Question: I want to use SVN and read it's help.I follow instruction one by one.
1. Install TortoisesSVN
2. Create folder
3. Right button on this folder and TortoisesSVN->Create Repository here->Create folder structure
4. Right button on the same folder TortoisesSVN->Import
5. Add this string in dialog "file:///D:/developing/Repo/trunk/test" where Repo is the repository
And i get this error message

I search in google and can't find what I'm doing wrong.Is any one else have similar problem ?? My OS is win7
Edit
(because error message is too small):
> Error:
Can't read file 'D:\developing\Repo\db xn-protorevs-3.rev-lock': The process cannot access the file because another process has locked a portion of the file.
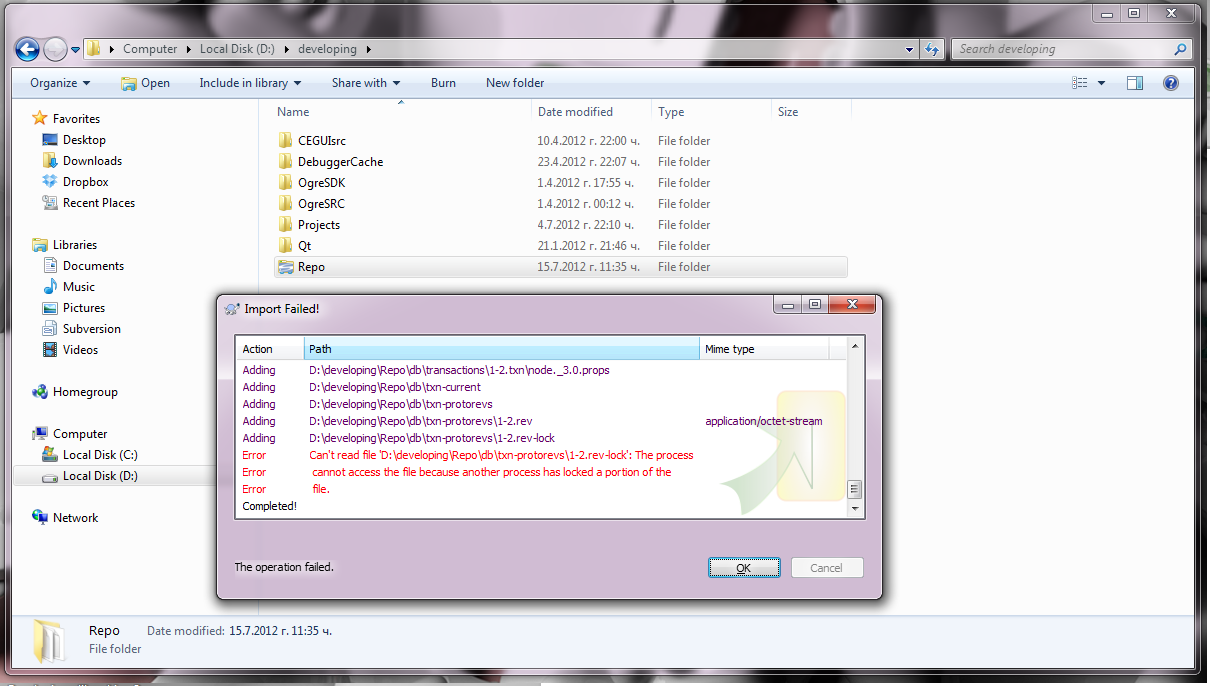
Answer: consists in adding a project (source code) into a repository. You invoke on the root directory of the project. Not on the directory containing the SVN repository. Importing a repository inside a repository doesn't make sense.
Read section 4.2 of TortoiseSVN's help. (right-click on any directory, TortoiseSVN - Help)